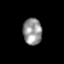
Tissue: skin
Cell type: Epithelial cells
Senescence score: 0.7952
Nuclear area (px): 493
Mean DAPI intensity: 149.059